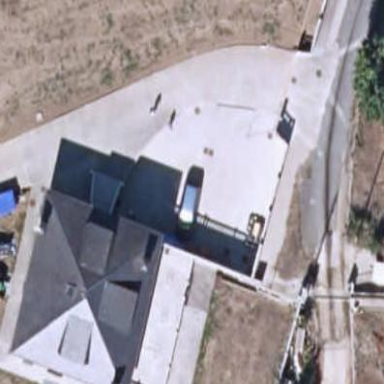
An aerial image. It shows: Simple and straightforward house.